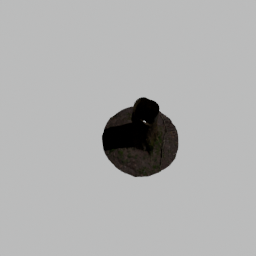
Label: nature